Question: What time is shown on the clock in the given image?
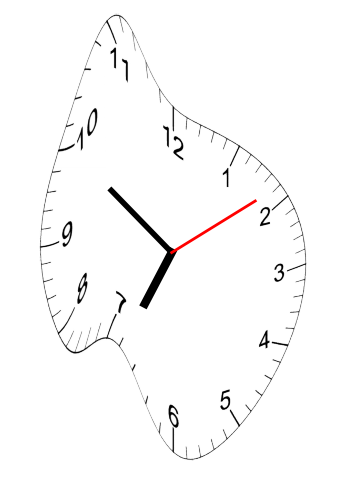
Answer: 06:50:09